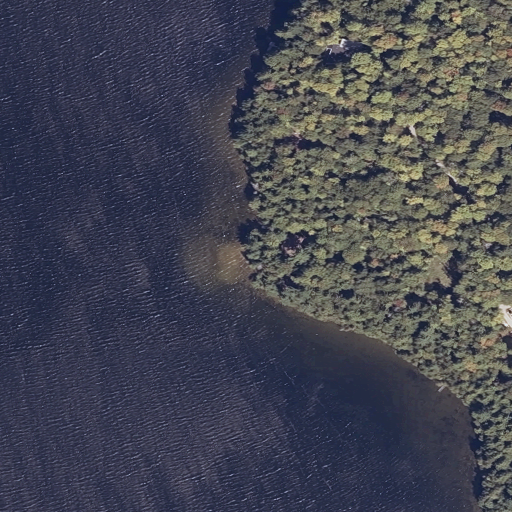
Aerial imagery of cape in Maine named Sand Point containing open water, mixed forest, deciduous forest, open development, evergreen forest, grassland, and herbaceous wetlands